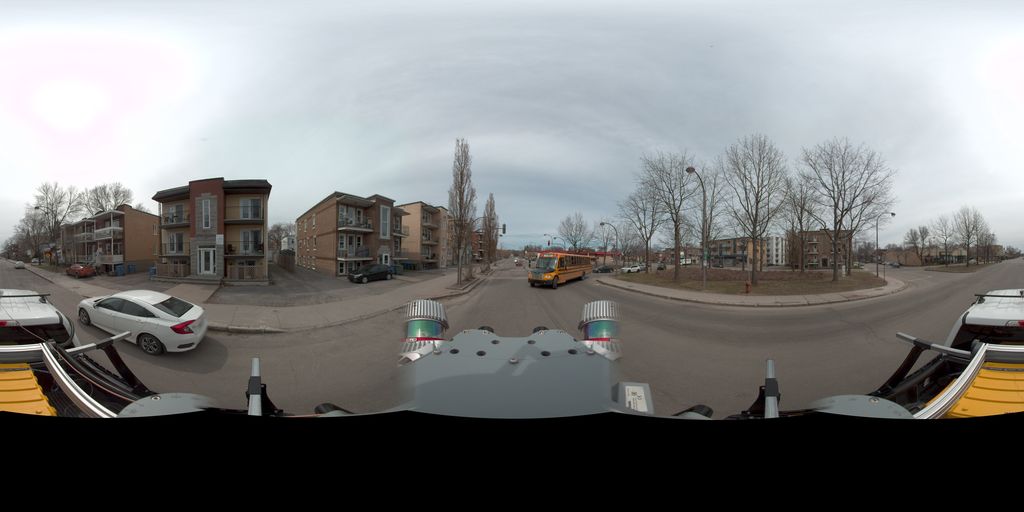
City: quebec_city